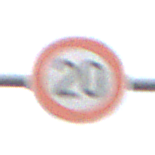
Verkehrszeichen: Geschwindigkeit20
Umgebung: Outdoor, Nature
Tageszeit: MorningAfternoon
Wetter: Overcast
Licht: Natural
Jahreszeit: NotSpecified
Kontrast: LowContrast